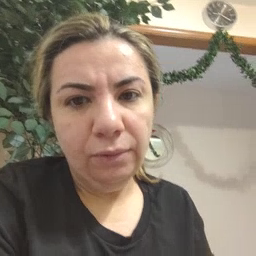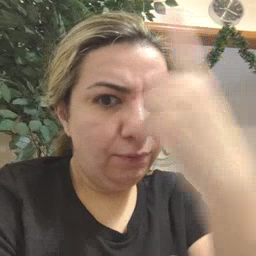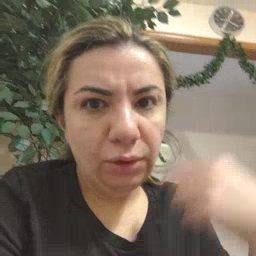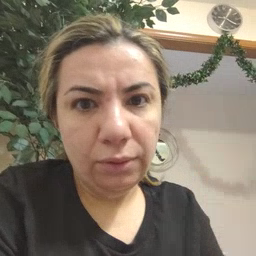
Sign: face